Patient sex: F
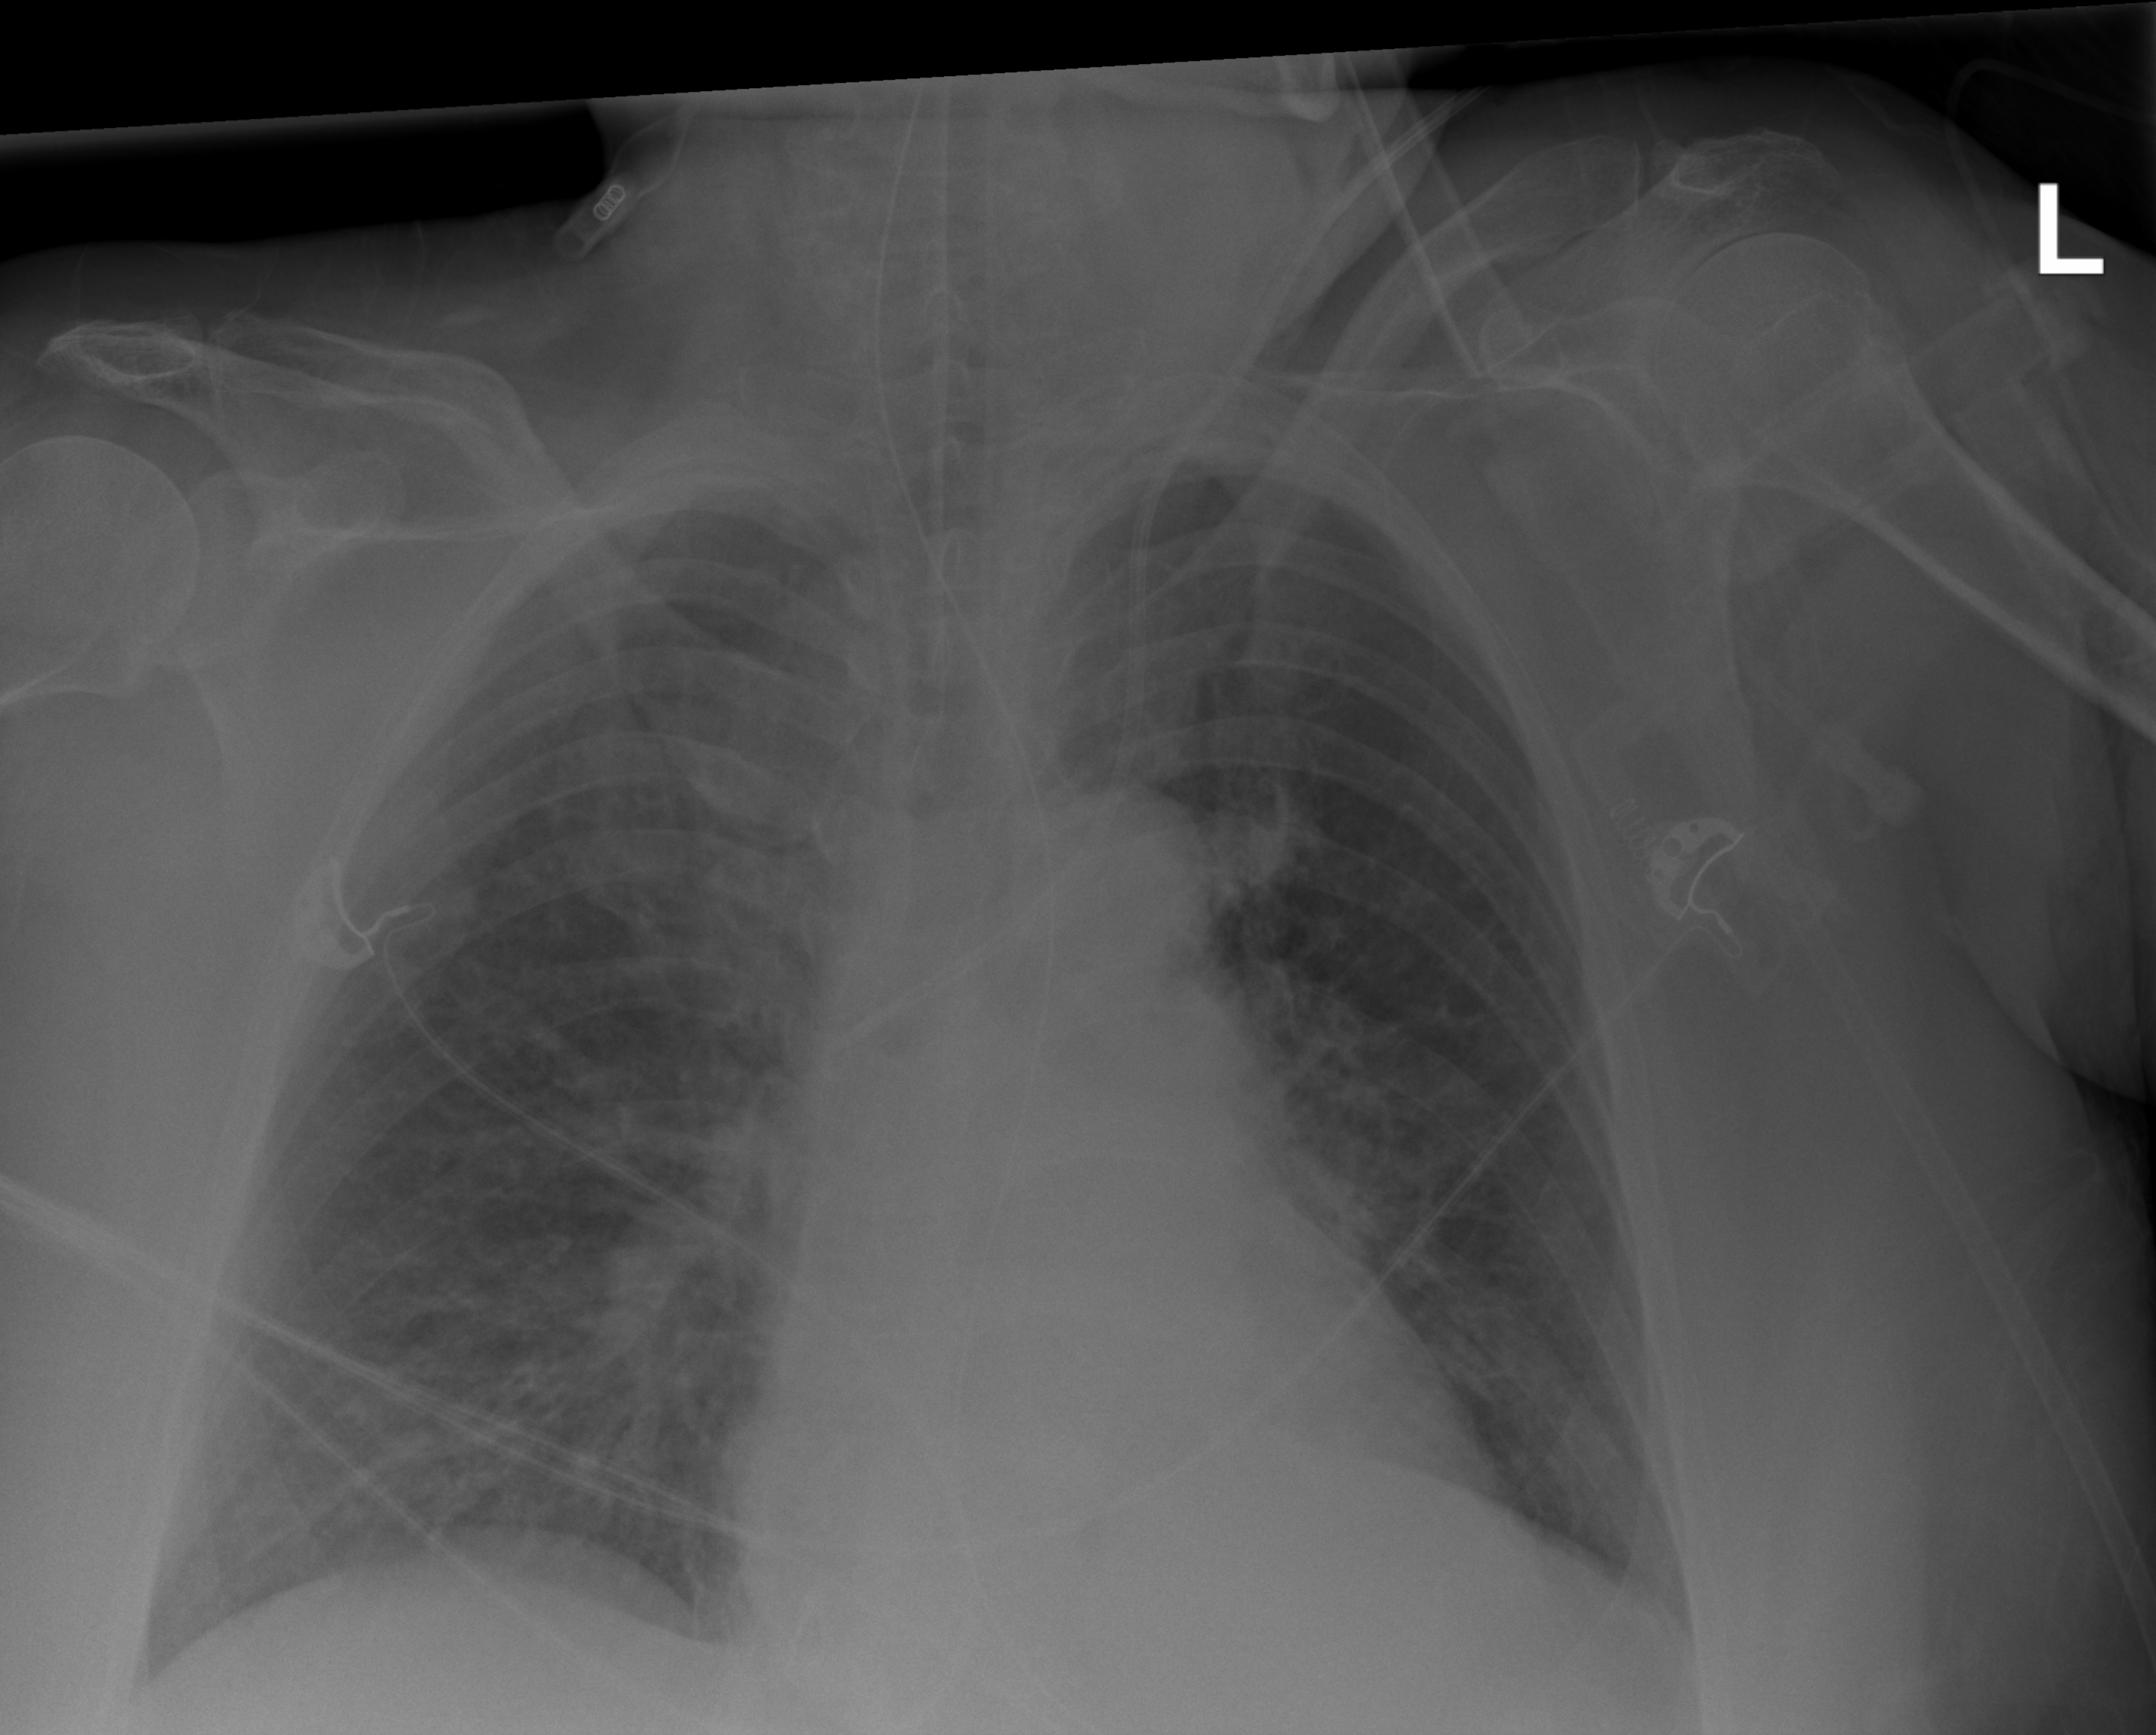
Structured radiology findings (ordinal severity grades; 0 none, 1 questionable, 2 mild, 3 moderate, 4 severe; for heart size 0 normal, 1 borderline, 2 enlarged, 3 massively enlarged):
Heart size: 0
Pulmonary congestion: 1
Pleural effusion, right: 0
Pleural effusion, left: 0
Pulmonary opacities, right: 0
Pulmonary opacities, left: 0
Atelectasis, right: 1
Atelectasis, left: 0